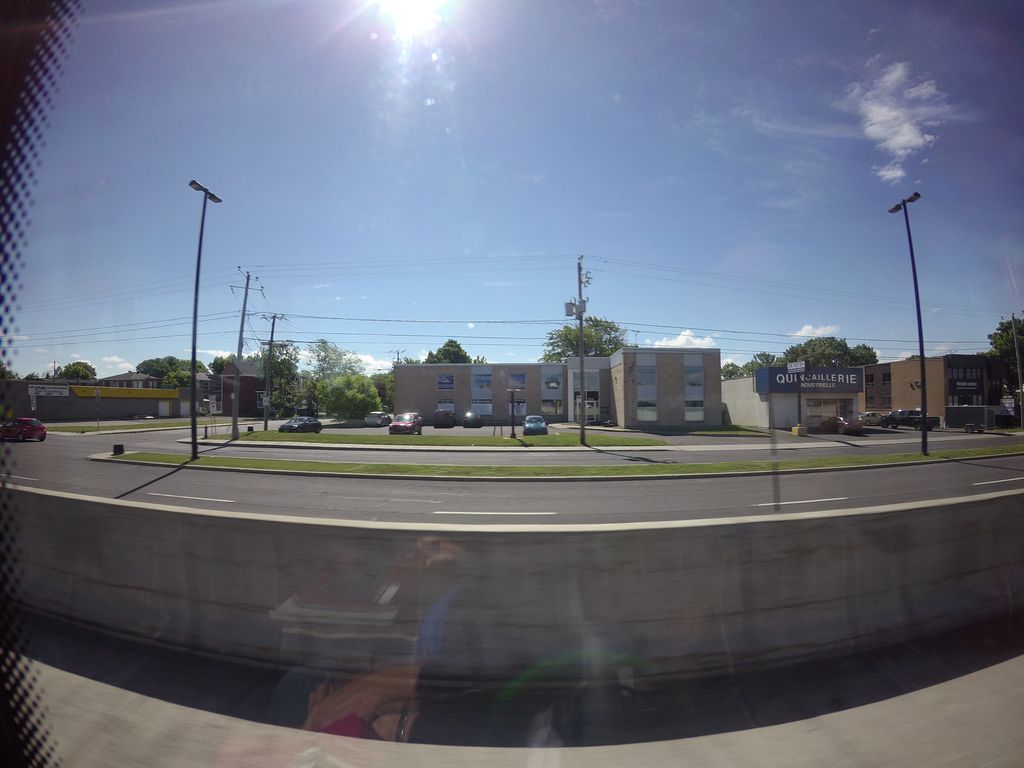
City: montreal